Question: I feel like this is probably a really dumb question, but unfortunately I have to ask it.
How can I keep my unordered list from overflowing its parent div? I know that the float:left on the li elements is causing it to overflow the parent div, but I need the li elements to float so they can be horizontal. Not sure what else to do.
Here's what I have so far <URL>
And here's what I want it to look like

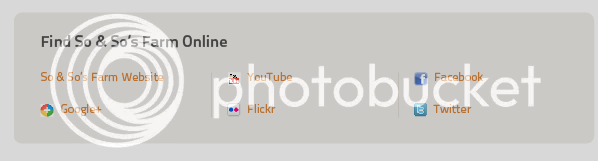
Answer: If you want floated elements to fill their parent container without explicitly settings a height, use 'overflow: auto' on the parent. If you give the ul the 'overflow: auto' property, it'll work as per your screenshot.
jsFiddle: <URL>